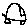
Label: car